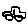
Label: car